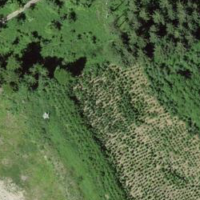
EUNIS habitat code: 43
Species observed at this site:
Silene dioica